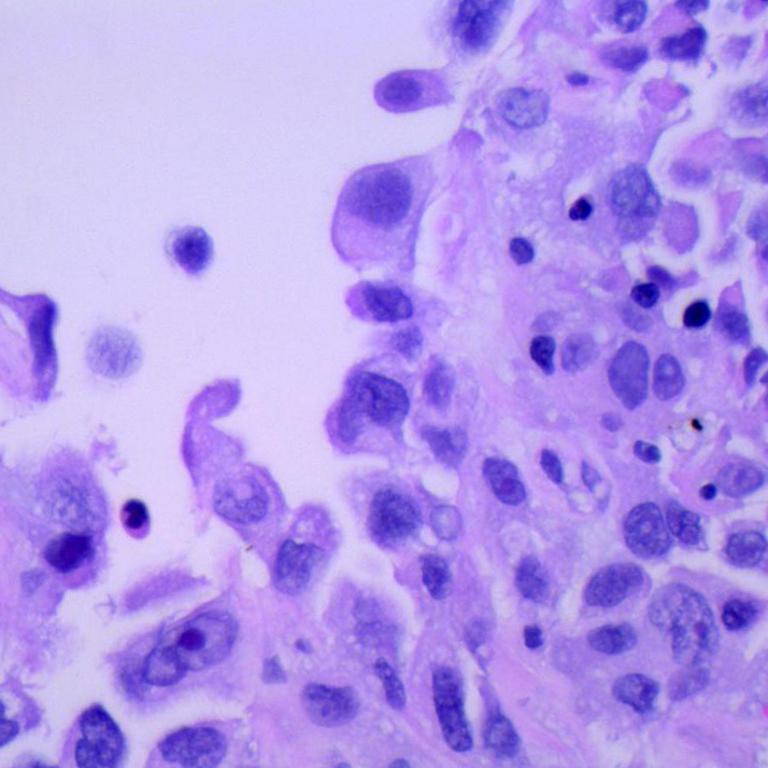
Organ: lung
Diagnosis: adenocarcinomas